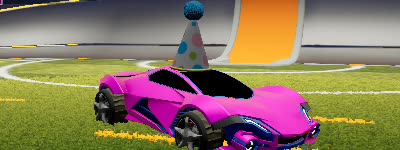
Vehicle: werewolf